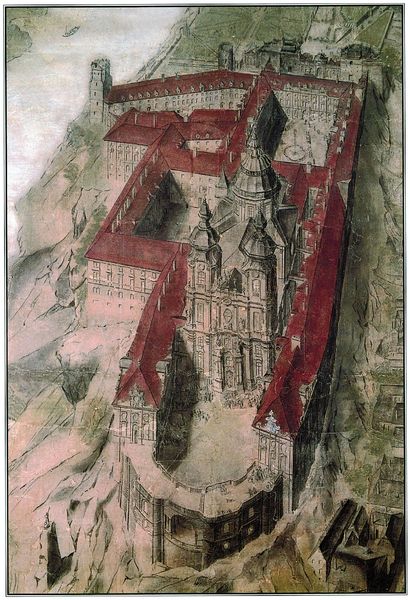
Titel: Vogelschau des Klosterkomplexes in Melk
Schlagwörter: berg, fluss, grün, zeichnung, anlage, dach, gebäude, rot, schloss, häuser, kirche, turm, ansicht, mauer, hof, burg, kloster, türme, draufsicht, festung, graben, höfe, wall, wehrmauer, chloß, klosterhof